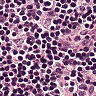
Metastatic tissue present: no